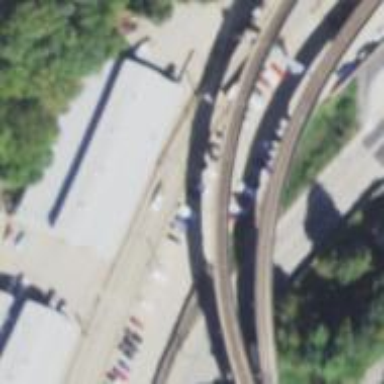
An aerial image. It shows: Light rail bridge with electrified contact line.